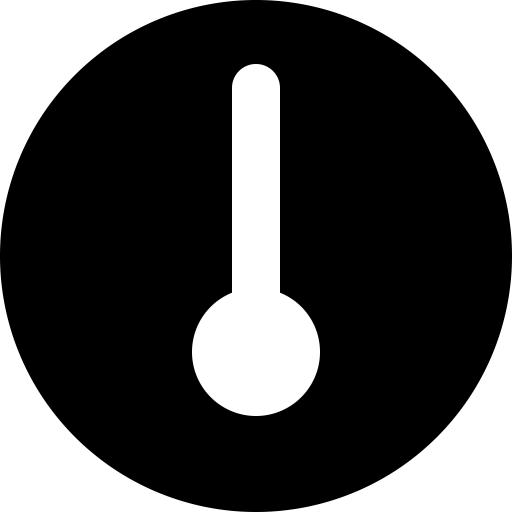
Tags: icon, FontAwesome, fa-icon, solid, gauge, simple